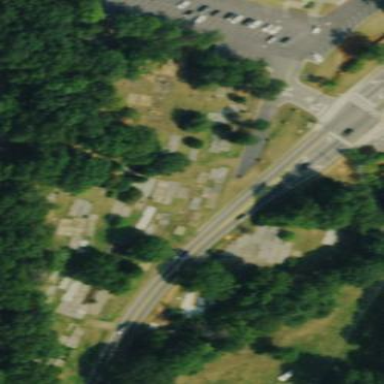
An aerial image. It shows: Cemetery.